Question: I'm making a simple text editor, and I have a JTextPane and changed the spacing to 1.5f. The only problem is that the "Text Cursor" spans all the pixels from the current line to the next one, regardless of font size. Here's an example:

Is there anyway I can make the text cursor size automatically adjust to the text size?
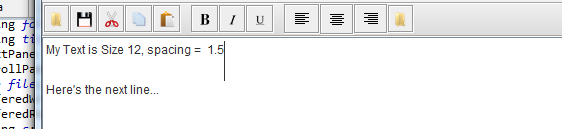
Answer: See here <URL> how to change caret shape.
Alternatively yu can override modelToView method to correct returned rectangle's shape (height).